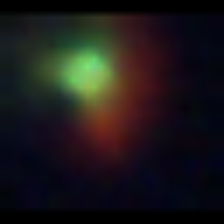
Taxon: NanoPlankton
Group: Other